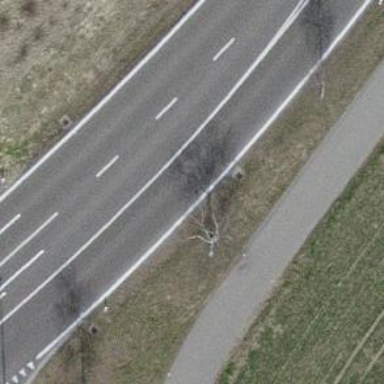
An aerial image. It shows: Secondary road with asphalt surface.